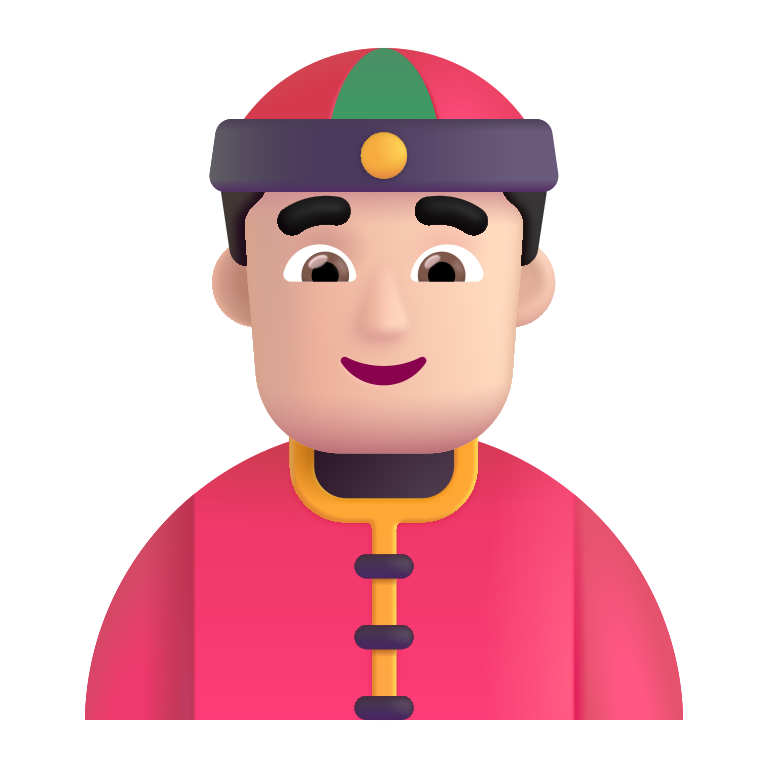
person with skullcap color light